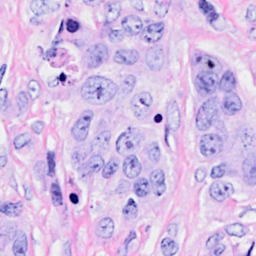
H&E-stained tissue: Breast